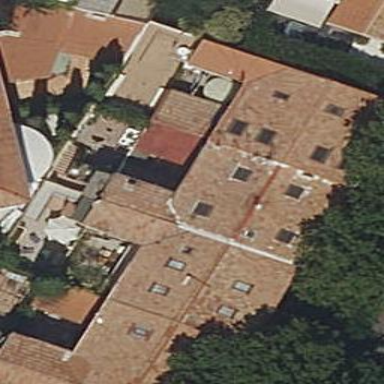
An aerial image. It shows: Terrace building.